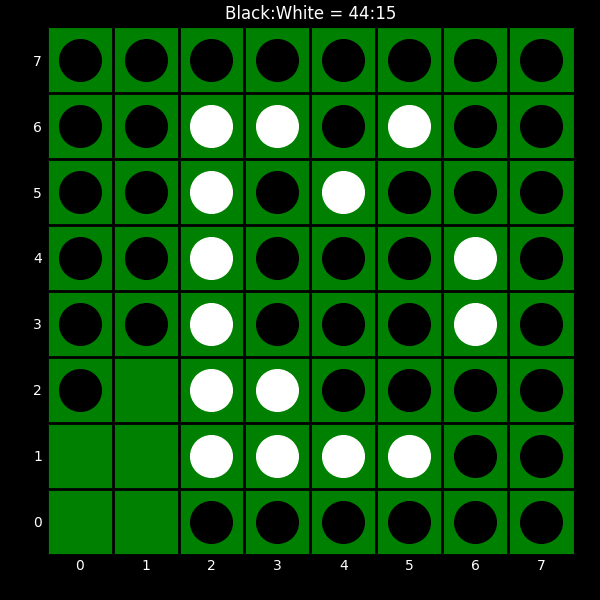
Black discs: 44
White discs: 15